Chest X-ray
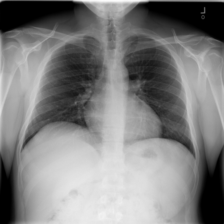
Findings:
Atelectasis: negative
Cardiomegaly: negative
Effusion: negative
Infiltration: negative
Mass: negative
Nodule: negative
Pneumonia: negative
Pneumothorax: negative
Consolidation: negative
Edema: negative
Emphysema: negative
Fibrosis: negative
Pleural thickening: positive
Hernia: negative